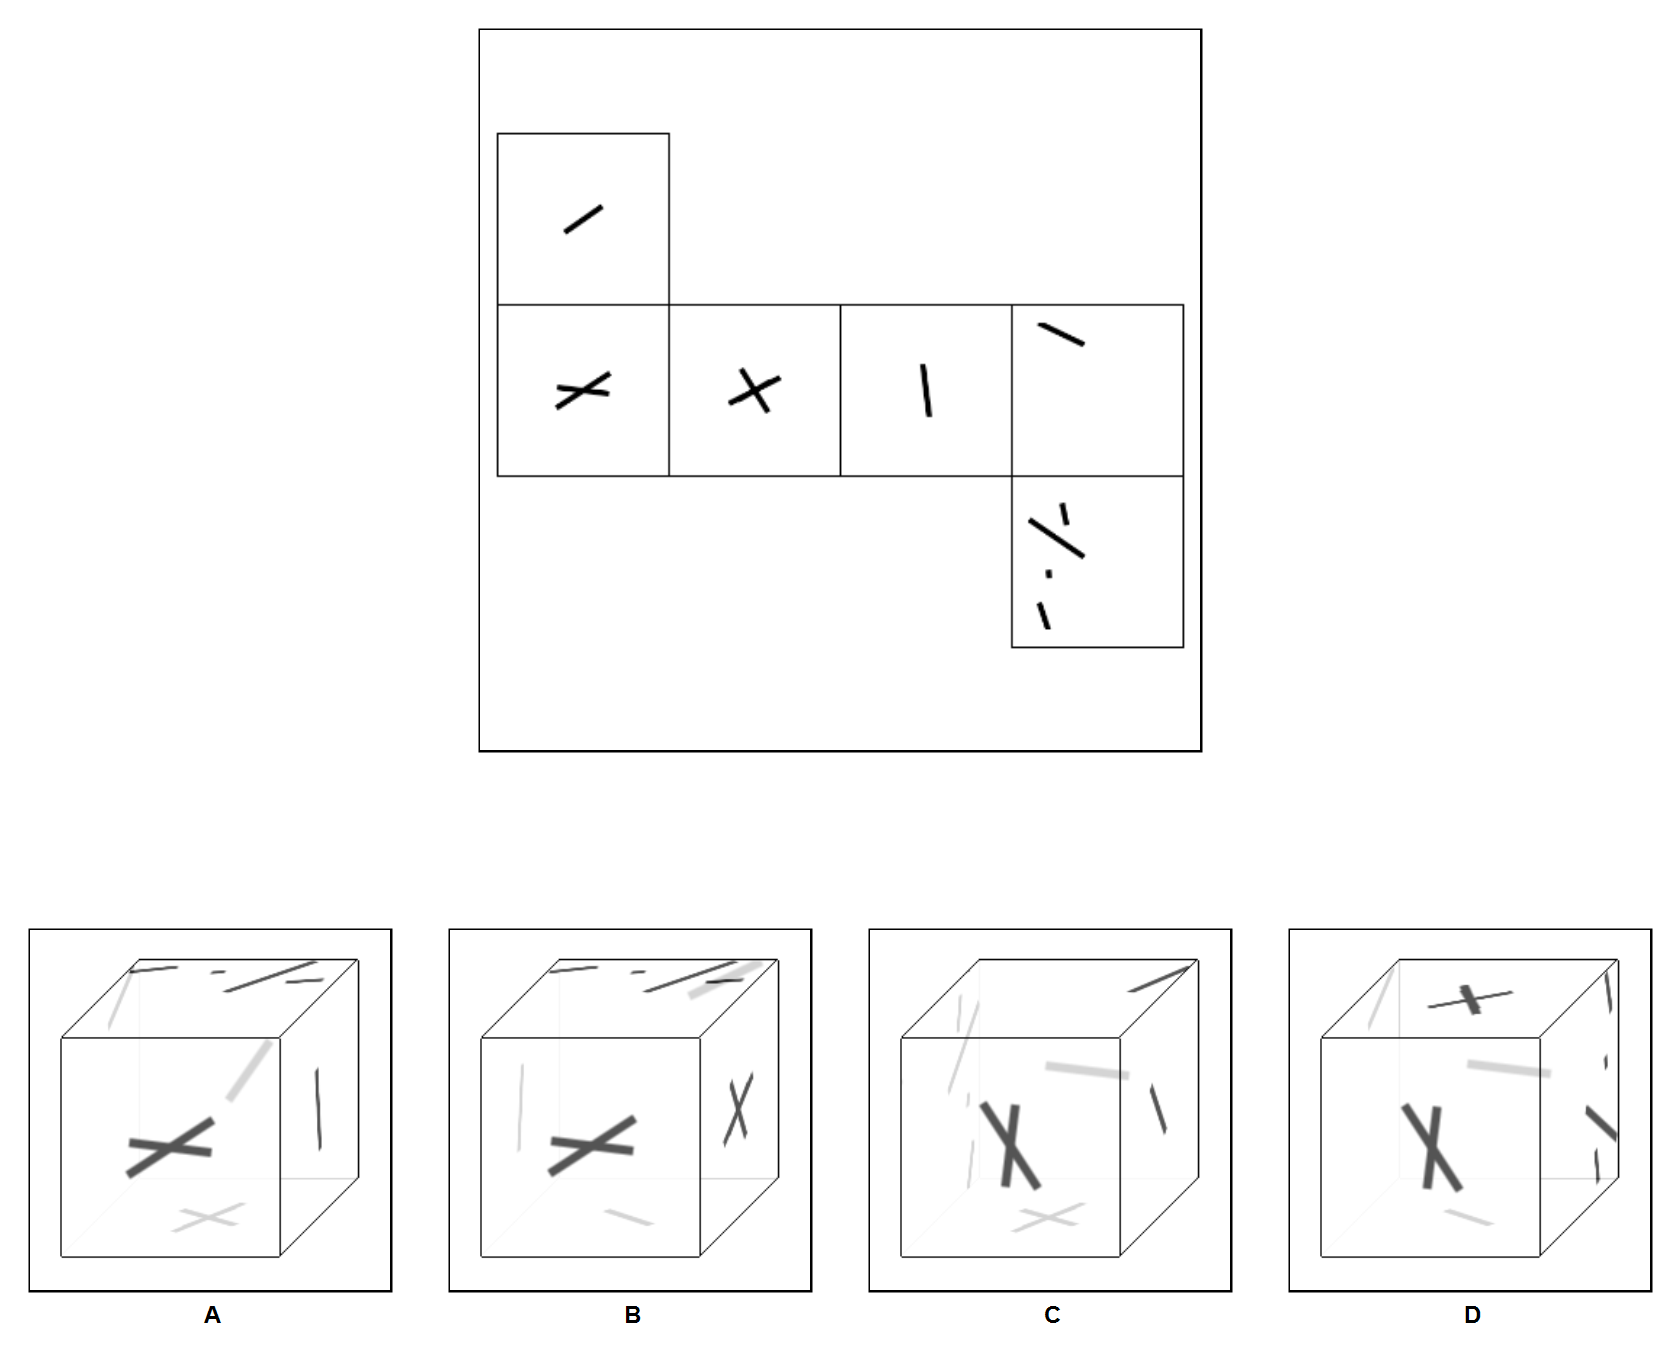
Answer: C